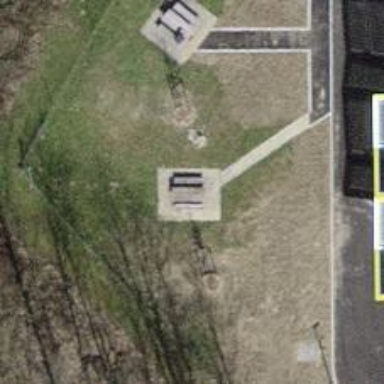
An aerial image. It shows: Picnic table located in leisure land area.